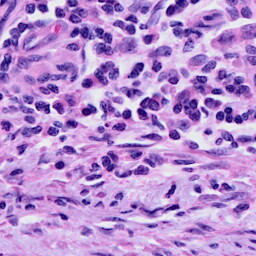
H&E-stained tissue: Cervix